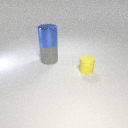
large blue metal cylinder above large gray rubber cylinder